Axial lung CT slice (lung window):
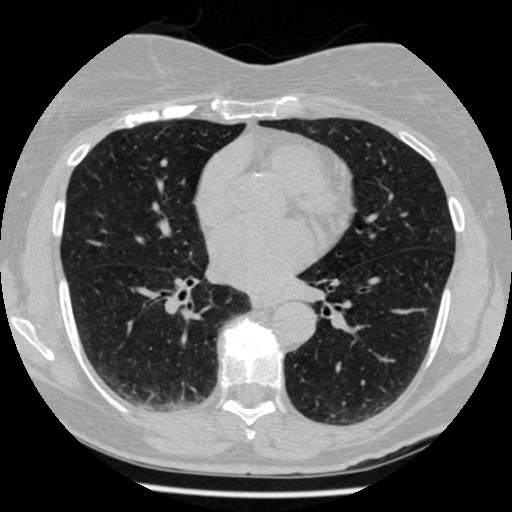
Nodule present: no